Question: Say I have this html:
'''
<div id="sidebar">
TestTestTestTestTestTest
</div>
<div id="content">
Content
</div>
'''
And this CSS:
'''
#sidebar {
float:left;
width:15%;
border:1px solid red;
}
#content {
float:left;
width:75%;
border:1px solid green;
}
'''
As you can see <URL> , the content on the sidebar is going under the content container. How can I avoid that so that it would break a line and continue in the sidebar?

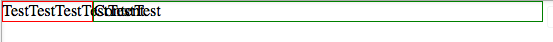
Answer: You can not manage text if there are no white spaces.
You can avoid at this issue adding the on the '#sidebar':
'''
overflow: hidden;
text-overflow: ellipsis;
'''
<URL>